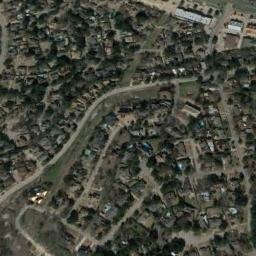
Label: dense_residential